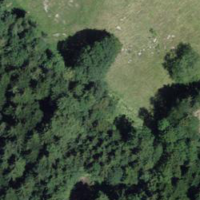
EUNIS habitat code: 44
Species observed at this site:
Tussilago farfara